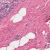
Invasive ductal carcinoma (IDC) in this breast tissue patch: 0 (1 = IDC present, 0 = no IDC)